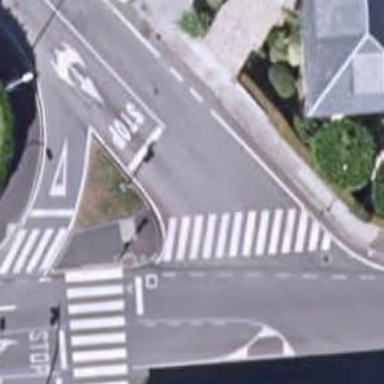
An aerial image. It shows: Road crossing with traffic signals.